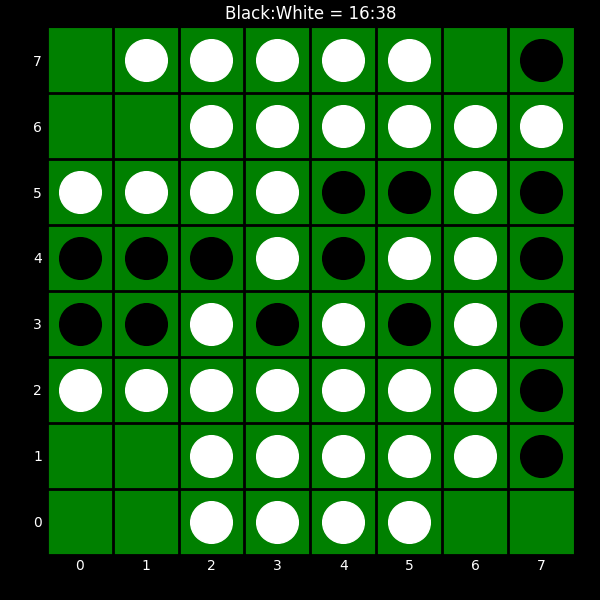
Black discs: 16
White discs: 38